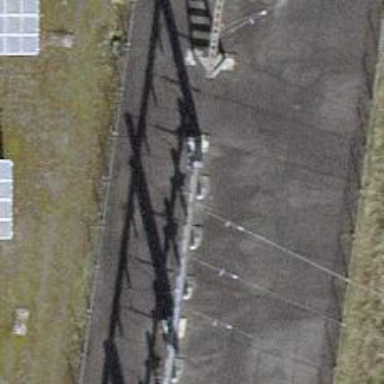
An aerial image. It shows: Insulator used in power systems.